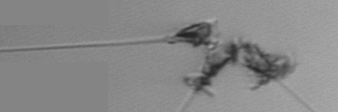
Label: Asterionellopsis_glacialis